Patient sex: M
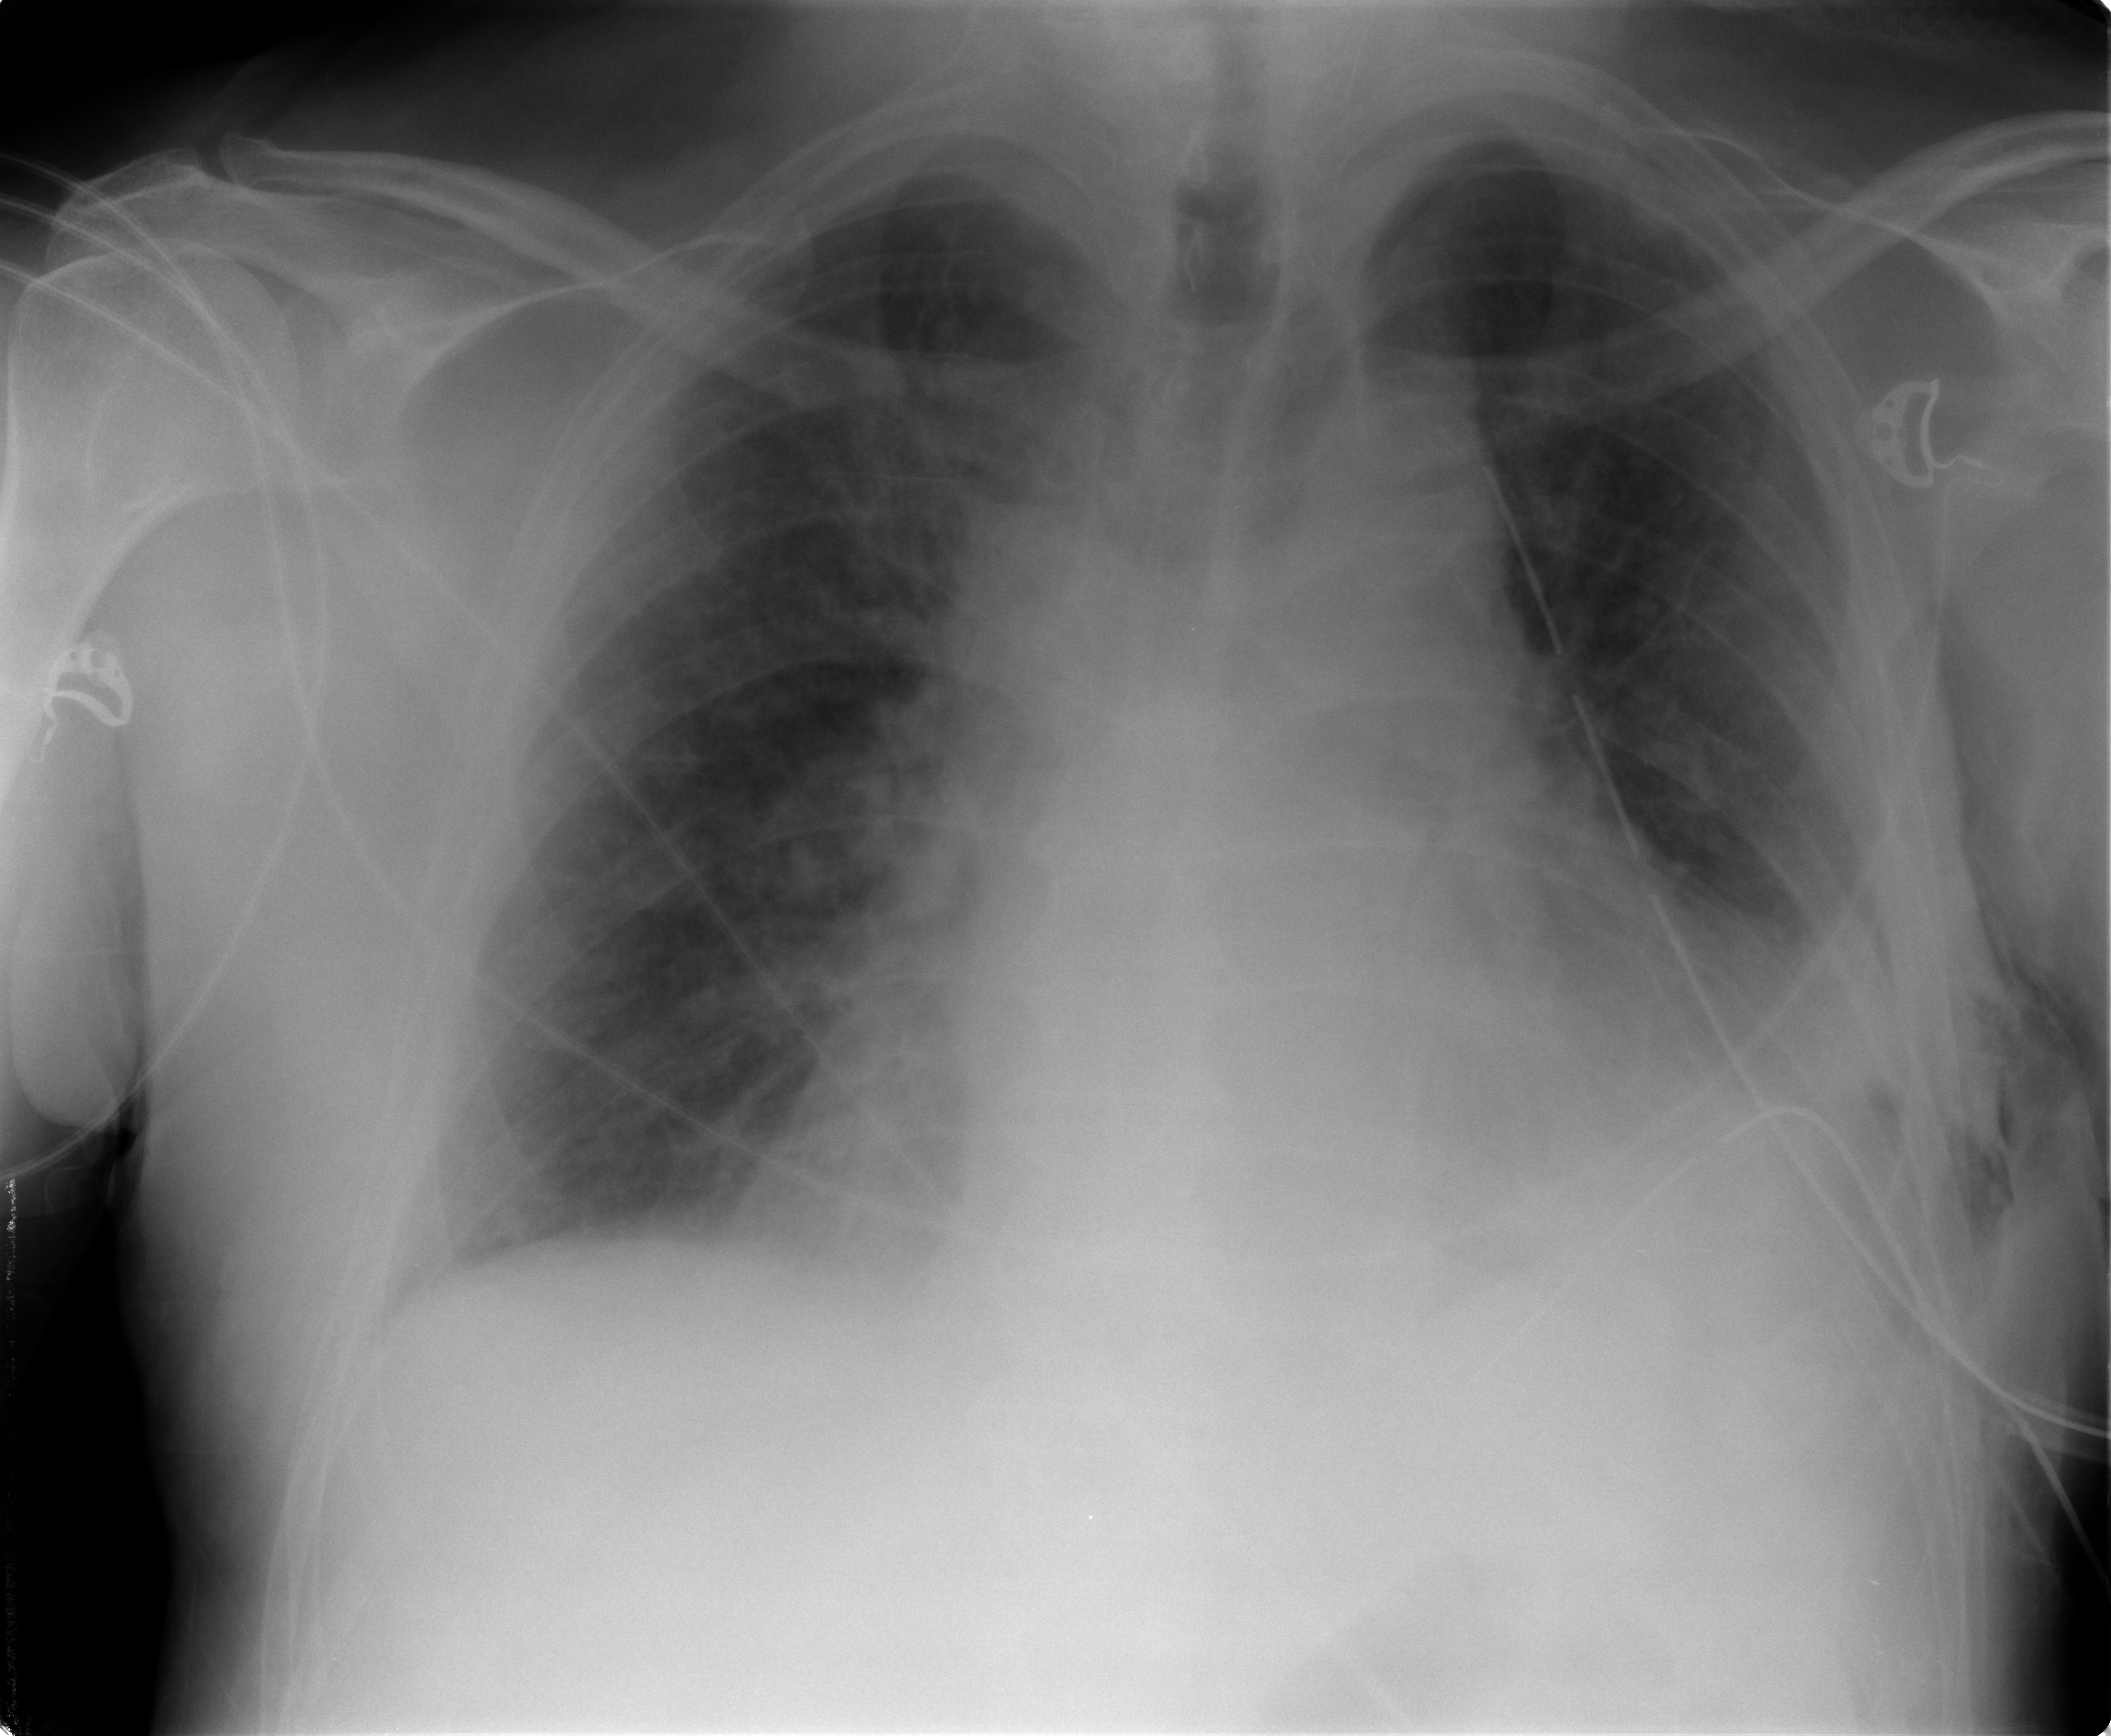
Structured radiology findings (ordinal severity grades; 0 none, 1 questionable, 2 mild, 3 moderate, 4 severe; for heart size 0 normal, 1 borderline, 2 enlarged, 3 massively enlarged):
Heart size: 2
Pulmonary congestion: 1
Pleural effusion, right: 0
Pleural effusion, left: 1
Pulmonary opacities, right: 0
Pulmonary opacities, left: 0
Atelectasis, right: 0
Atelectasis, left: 2